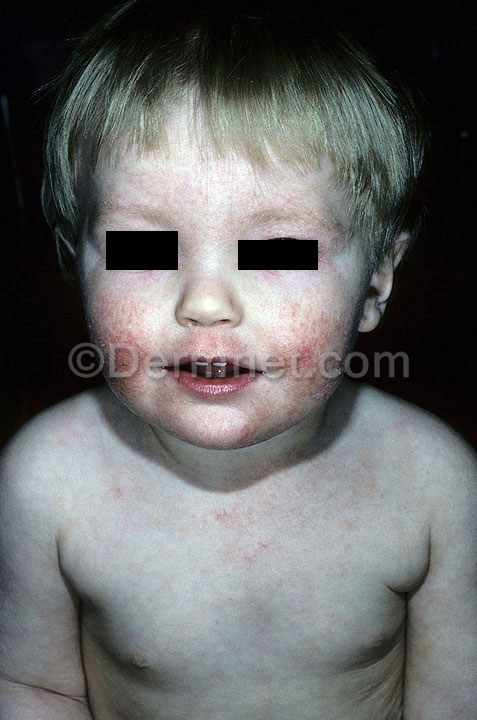
Disease: Atopic Dermatitis Photos